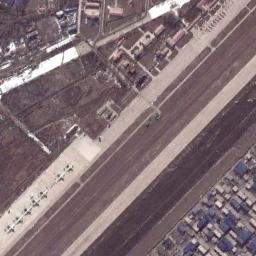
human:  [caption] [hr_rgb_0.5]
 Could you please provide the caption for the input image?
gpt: Several runways and buildings are scattered in the airport while every plane is on their own position .

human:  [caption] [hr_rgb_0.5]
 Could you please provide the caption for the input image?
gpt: An airport with two parallel runways in the vacant lot and some planes parked on the airport .

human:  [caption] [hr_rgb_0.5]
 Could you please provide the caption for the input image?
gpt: There are some planes parked on the runway between many buildings .

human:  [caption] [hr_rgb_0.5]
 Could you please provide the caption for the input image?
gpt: There are two crossing runways here .

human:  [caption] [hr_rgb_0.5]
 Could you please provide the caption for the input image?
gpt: The buildings are on one side of the runway of the airport .